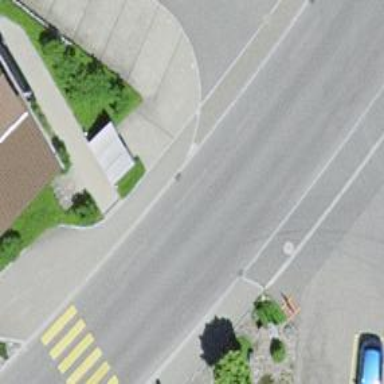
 featuring lane for cyclists on both sides."